Question: I have three taps. with drop down list as this:

I want that when I change the Drop down list, I want to do something in the server side and then update the first two tabs. I can do that.
### my problem
If I were in the second tab and I changed the drop down, the page is loaded and set to the first tap.
### I tried to
I tried to surrown the table in the second tab with 'update panel' like this:
'''
<asp:ScriptManager ID="ScriptManager1" runat="server" />
<asp:UpdatePanel ID="UpdatePanel2" UpdateMode="Conditional" runat="server">
<ContentTemplate>
<table id="BookingTableTomorrow" runat="server" class="tableResultClass">
<tr>
<th>ID</th>
<th>PlanTime</th>
</tr>
</table>
</ContentTemplate>
</asp:UpdatePanel>
'''
### see the bellow all code, and note that I have another update panel in the third tab, and that third tab is working perfectly
'''
<div id="tabs">
<ul>
<li><a href="#tabs-1">Today</a></li>
<li><a href="#tabs-2">Tomorrow</a></li>
<li><a href="#tabs-3">Any Date</a></li>
<label style="float: right">
<asp:DropDownList AutoPostBack="true" runat="server" ID="mealTimeSelector" OnSelectedIndexChanged="TodayTab_Click">
<asp:ListItem Value="1">Breakfast</asp:ListItem>
<asp:ListItem Value="2">Lunch</asp:ListItem>
<asp:ListItem Value="3">Dinner</asp:ListItem>
</asp:DropDownList>
</label>
</ul>
<div id="tabs-1">
<table id="BookingTable" runat="server" class="tableResultClass">
<tr>
<th>ID</th>
<th>PlanTime</th>
</tr>
</table>
</div>
<div id="tabs-2">
<div id="circleG" style="margin-left: auto; margin-right: auto; padding-top: 50px; padding-bottom: 50px;">
<div id="circleG_1" class="circleG"></div>
<div id="circleG_2" class="circleG"></div>
<div id="circleG_3" class="circleG"></div>
</div>
<asp:ScriptManager ID="ScriptManager1" runat="server" />
<asp:UpdatePanel ID="UpdatePanel2" UpdateMode="Conditional" runat="server">
<ContentTemplate>
<table id="BookingTableTomorrow" runat="server" class="tableResultClass">
<tr>
<th>ID</th>
<th>PlanTime</th>
</tr>
</table>
</ContentTemplate>
</asp:UpdatePanel>
</div>
<div id="tabs-3">
<p>
Date:
<input type="text" id="datepicker" runat="server">
</p>
<asp:UpdatePanel ID="UpdatePanel1" UpdateMode="Conditional" runat="server">
<ContentTemplate>
<asp:Button ID="BookingForDate" runat="server" OnClick="BookingForDate_Click" Text="Search" />
<span style="color: red" id="errorDateMessage" runat="server"></span>
<div runat="server" id="circleG2" style="margin-left: auto; margin-right: auto; margin-left: 400px; padding-bottom: 60px;">
<div id="circleG_1" class="circleG"></div>
<div id="circleG_2" class="circleG"></div>
<div id="circleG_3" class="circleG"></div>
</div>
<table id="DateBookingTable" runat="server" class="tableResultClass">
<tr>
<th>ID</th>
<th>PlanTime</th>
</tr>
</table>
</ContentTemplate>
</asp:UpdatePanel>
</div>
</div>
'''
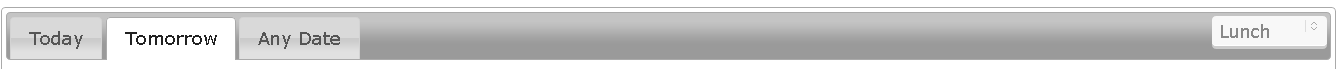
Answer: You can set a the 'dropdownlist' as 'asynchronous postback trigger'...
'''
<asp:UpdatePanel ID="UpdatePanel2" runat="server">
<ContentTemplate>
</ContentTemplate>
<Triggers>
<asp:AsyncPostBackTrigger ControlID="Dropdownlist1" />
</Triggers>
</asp:UpdatePanel>
'''